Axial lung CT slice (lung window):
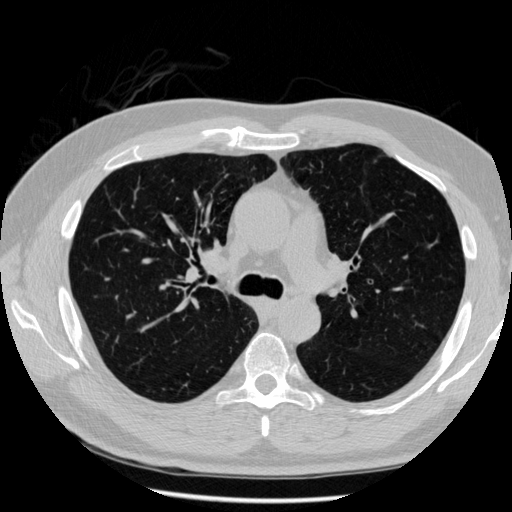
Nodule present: no